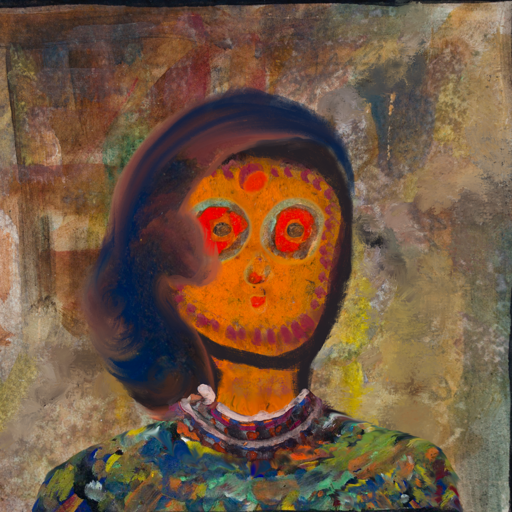
Background: Mosgoul, Head And Neck Front: Doll, Face Front: Sisters, Bust: An_Impression, Hair Front: Mother_And_Son_Son, Head Accessory: Blank, Second Necklace: Blank, Necklace: Hypocrite_1, Baby: Blank